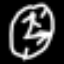
Label: clock